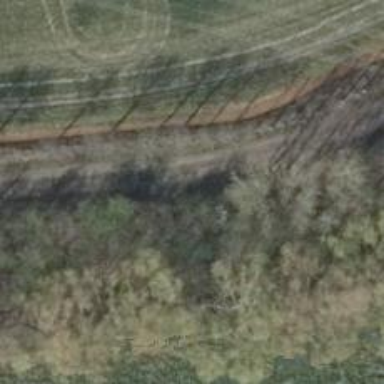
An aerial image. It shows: Track with grade 2 gravel surface.